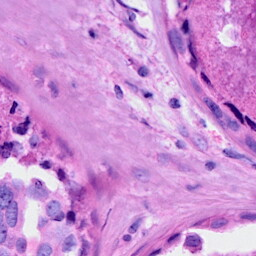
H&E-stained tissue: Breast